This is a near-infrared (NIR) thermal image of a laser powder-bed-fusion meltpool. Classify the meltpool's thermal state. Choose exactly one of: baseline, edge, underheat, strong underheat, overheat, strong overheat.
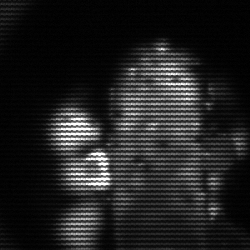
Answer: strong underheat